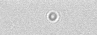
Label: camera_spot